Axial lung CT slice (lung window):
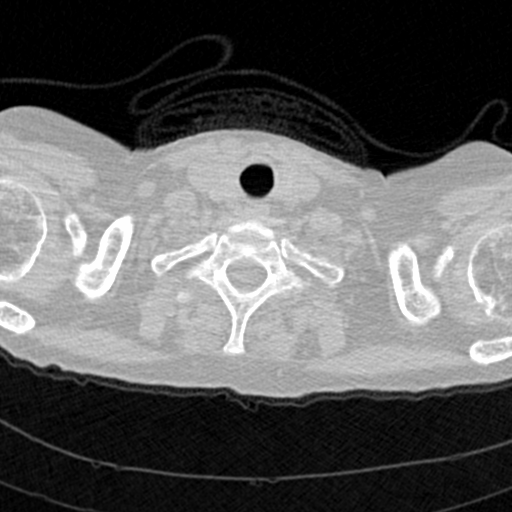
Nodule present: no